Aerial crown-view tile of a tropical tree (Barro Colorado Island, Panama), acquired 20240716:
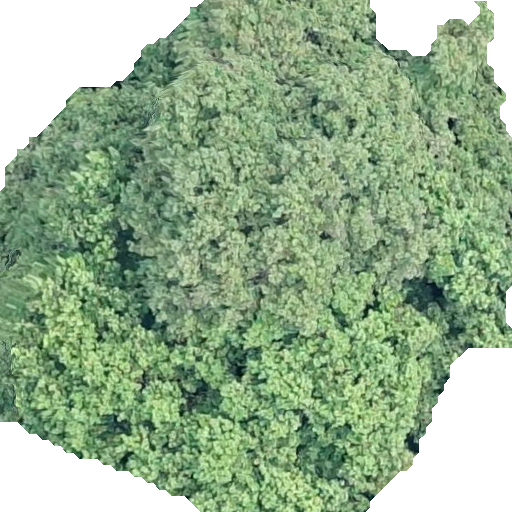
Species: Prioria copaifera
GBIF accepted scientific name: Prioria copaifera
Crown area: 353.497 m²